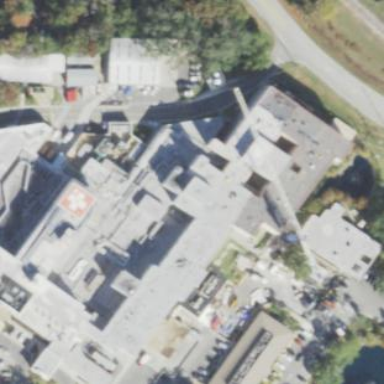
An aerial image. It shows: Hospital providing healthcare services.